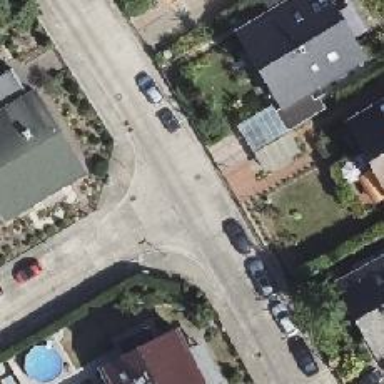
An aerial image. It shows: Residential road with concrete surface. There are sidewalks on both sides.